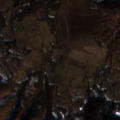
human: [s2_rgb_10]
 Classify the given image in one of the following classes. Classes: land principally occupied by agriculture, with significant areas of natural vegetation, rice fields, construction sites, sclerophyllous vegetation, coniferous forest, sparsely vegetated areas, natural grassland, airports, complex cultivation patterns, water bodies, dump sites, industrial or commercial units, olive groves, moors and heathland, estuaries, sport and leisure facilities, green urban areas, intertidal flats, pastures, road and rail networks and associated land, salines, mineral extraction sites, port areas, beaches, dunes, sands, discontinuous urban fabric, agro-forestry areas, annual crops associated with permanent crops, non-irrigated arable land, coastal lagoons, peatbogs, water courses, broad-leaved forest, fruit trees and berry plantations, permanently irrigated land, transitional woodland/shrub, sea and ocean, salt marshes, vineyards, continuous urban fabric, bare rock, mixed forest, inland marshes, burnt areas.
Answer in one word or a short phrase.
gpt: complex cultivation patterns, land principally occupied by agriculture, with significant areas of natural vegetation, broad-leaved forest